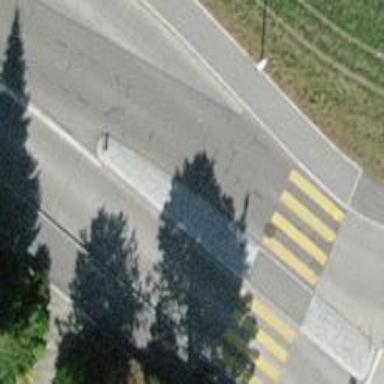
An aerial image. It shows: Bus stop with designated public transport stop position.